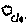
Label: cloud